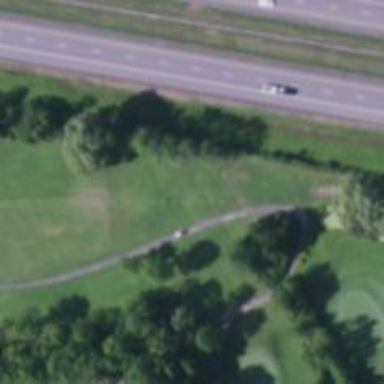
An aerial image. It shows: Pathway for golfing.